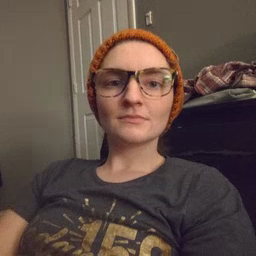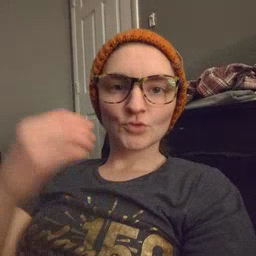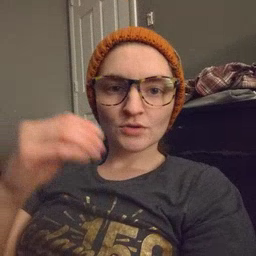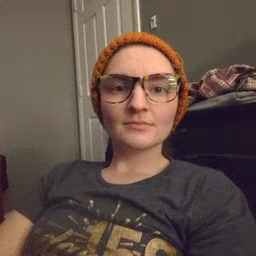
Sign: store